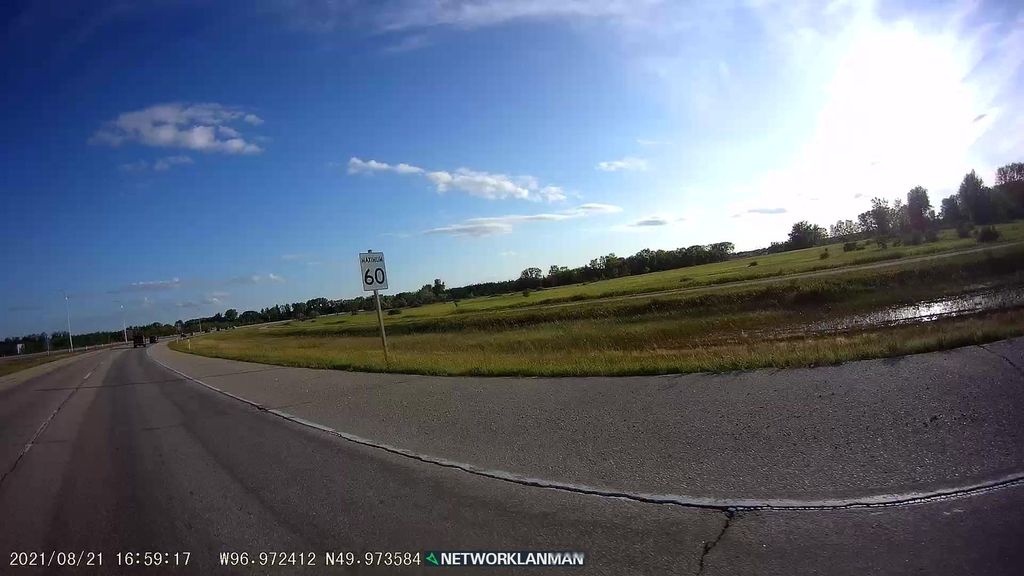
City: winnipeg